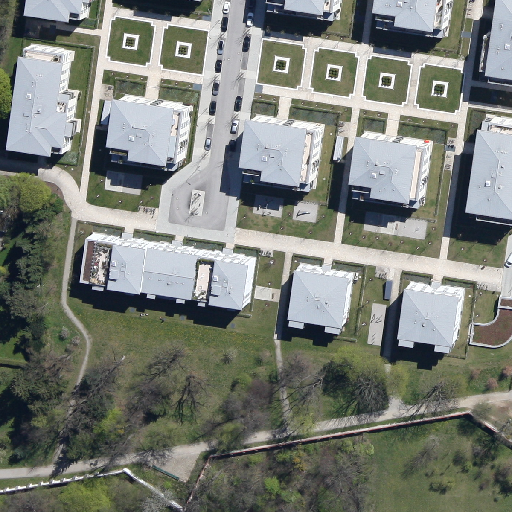
Referring expression: sidewalk along with tree